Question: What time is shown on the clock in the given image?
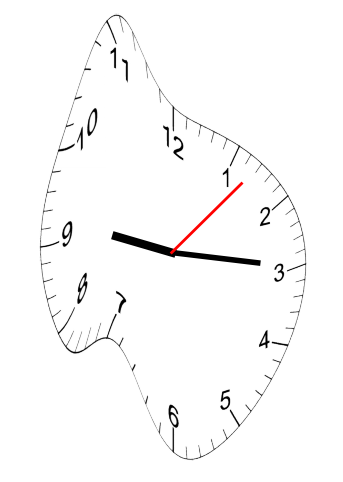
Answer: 09:15:07